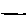
Label: line